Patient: sex M, age 35
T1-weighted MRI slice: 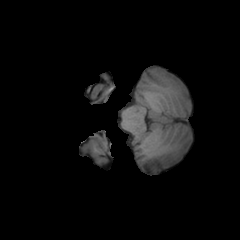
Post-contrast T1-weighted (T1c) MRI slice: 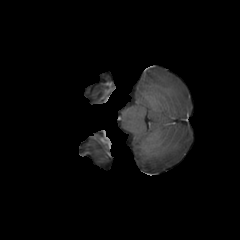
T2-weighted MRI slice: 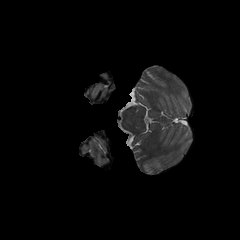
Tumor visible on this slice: no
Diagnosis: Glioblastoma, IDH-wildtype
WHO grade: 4